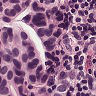
Metastatic tissue present: yes